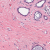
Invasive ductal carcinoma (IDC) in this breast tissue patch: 0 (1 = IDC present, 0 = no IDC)